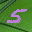
Label: 5